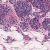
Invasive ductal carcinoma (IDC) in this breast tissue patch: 0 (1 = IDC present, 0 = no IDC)